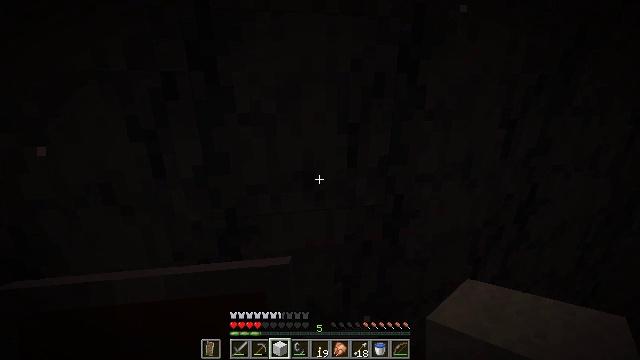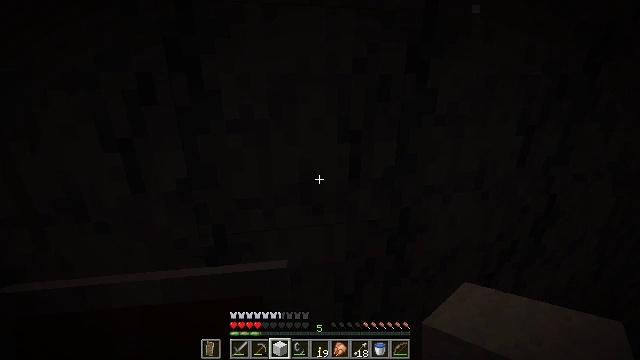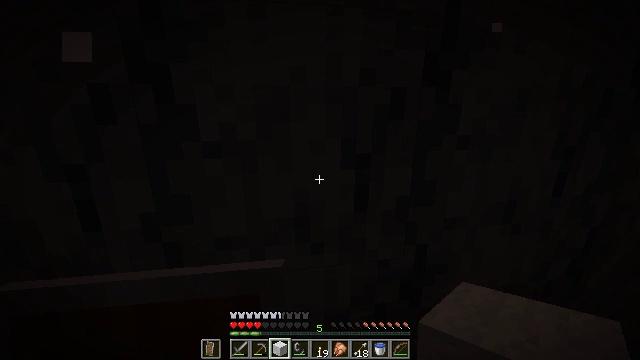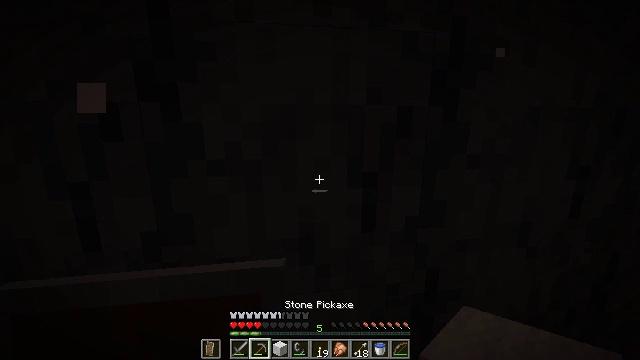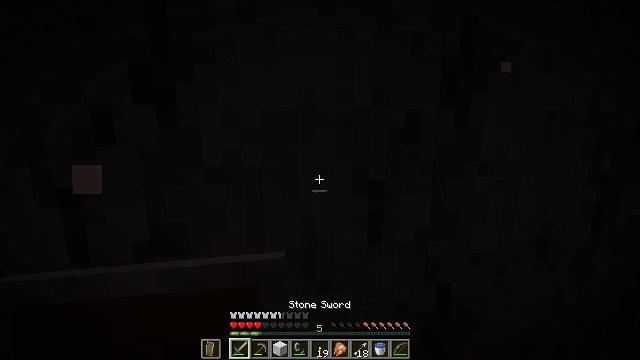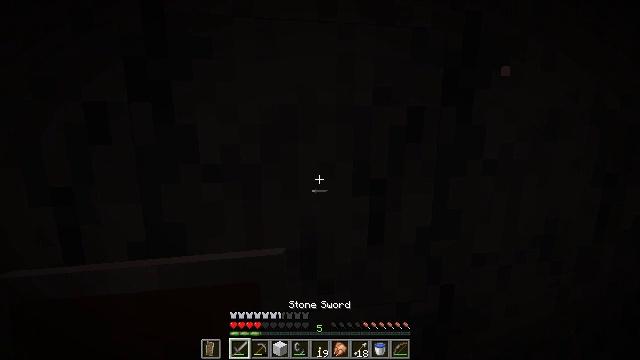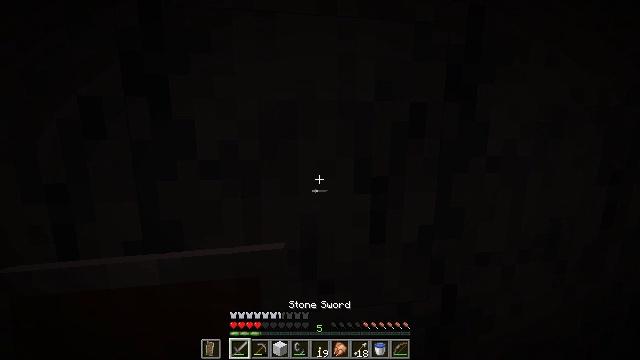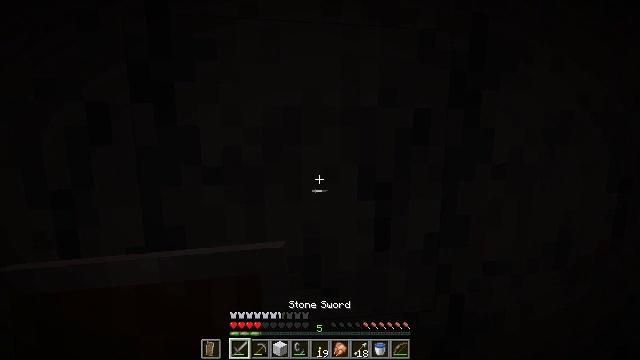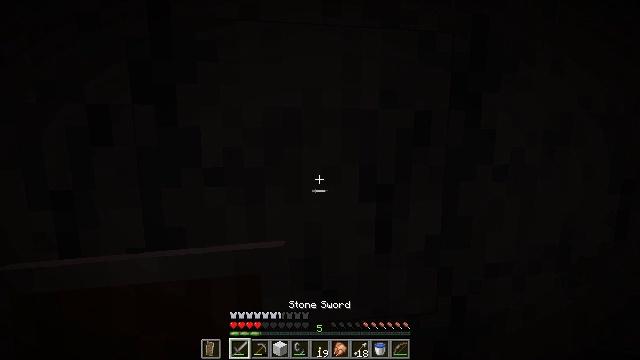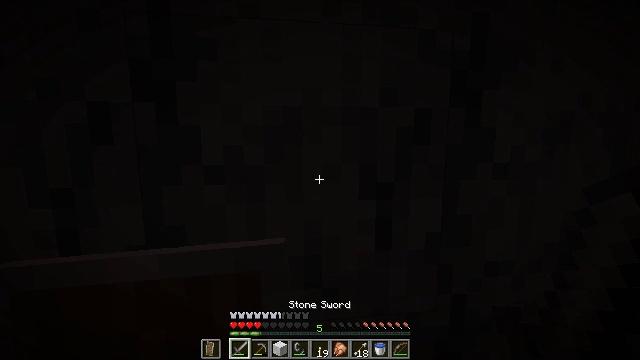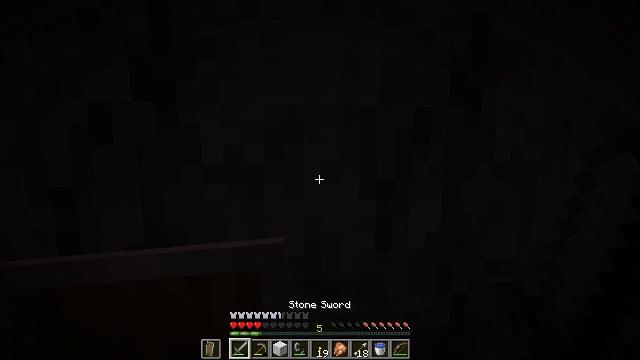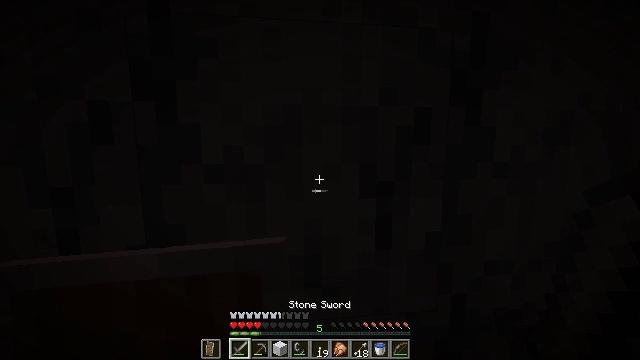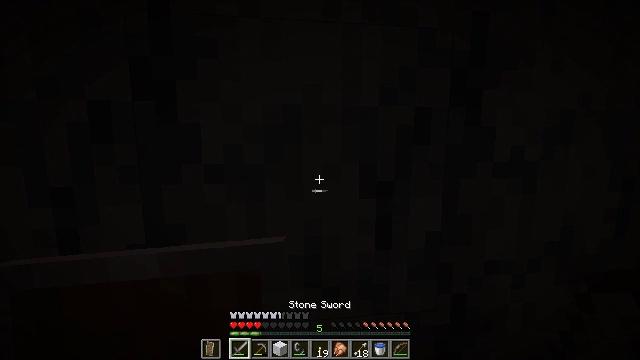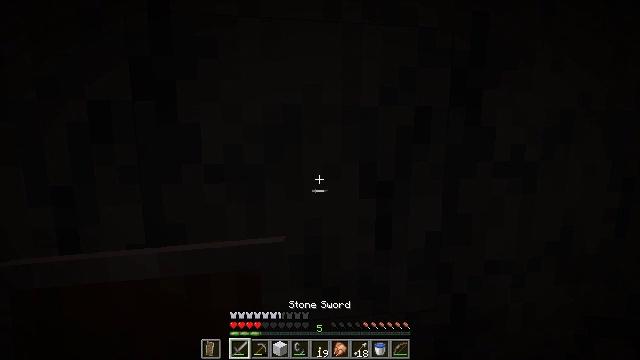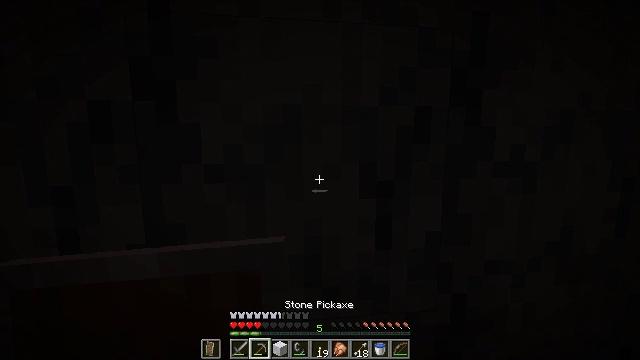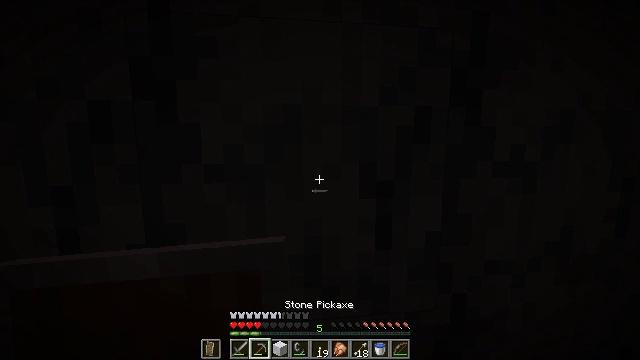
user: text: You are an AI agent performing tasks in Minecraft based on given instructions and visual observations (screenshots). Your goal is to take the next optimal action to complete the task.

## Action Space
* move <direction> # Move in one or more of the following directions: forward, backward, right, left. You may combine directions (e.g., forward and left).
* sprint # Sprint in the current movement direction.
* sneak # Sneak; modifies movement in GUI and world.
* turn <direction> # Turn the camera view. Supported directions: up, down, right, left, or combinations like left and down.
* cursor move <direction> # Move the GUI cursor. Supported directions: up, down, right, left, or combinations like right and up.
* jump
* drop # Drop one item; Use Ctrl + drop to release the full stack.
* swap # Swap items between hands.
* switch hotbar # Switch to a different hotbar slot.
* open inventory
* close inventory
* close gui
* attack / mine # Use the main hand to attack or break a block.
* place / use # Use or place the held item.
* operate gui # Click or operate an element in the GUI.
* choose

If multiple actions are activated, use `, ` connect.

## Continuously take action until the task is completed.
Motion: motion action
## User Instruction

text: Use a pickaxe to mine basalt.
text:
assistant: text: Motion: move forward
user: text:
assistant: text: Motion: turn up
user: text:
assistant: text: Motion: turn left and up
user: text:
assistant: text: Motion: turn up
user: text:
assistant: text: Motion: no_op
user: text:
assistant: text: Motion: no_op
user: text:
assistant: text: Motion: turn up
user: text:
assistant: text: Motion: no_op
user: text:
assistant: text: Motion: no_op
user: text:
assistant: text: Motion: no_op
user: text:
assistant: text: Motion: no_op
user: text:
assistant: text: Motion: no_op
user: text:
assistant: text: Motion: no_op
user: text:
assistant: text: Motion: no_op
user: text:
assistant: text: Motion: no_op
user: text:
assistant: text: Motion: no_op
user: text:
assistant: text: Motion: no_op
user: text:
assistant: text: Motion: turn left and down
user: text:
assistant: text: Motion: turn left and down
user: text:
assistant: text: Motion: no_op
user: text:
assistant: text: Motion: attack / mine
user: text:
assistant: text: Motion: attack / mine
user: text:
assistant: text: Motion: attack / mine
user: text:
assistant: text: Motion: attack / mine
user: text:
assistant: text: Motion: attack / mine
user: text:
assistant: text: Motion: attack / mine
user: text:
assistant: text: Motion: attack / mine
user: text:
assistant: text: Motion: attack / mine
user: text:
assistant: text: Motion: attack / mine
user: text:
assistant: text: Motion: attack / mine